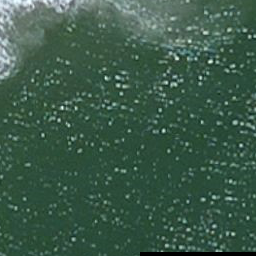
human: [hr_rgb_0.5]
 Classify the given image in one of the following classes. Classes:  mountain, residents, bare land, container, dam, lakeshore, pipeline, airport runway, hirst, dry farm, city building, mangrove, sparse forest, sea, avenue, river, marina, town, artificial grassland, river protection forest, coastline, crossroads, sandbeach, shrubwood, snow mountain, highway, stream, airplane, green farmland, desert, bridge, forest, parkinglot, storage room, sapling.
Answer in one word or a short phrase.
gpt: sea